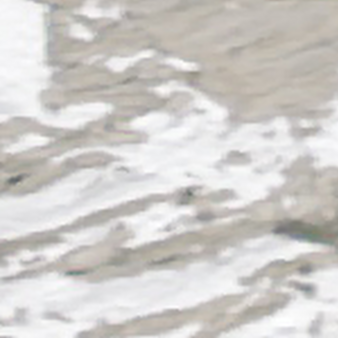
Label: other